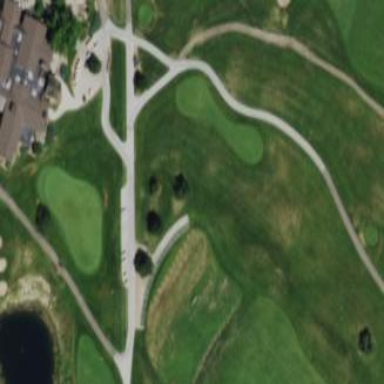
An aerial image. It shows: Grass area designated as golf tee.